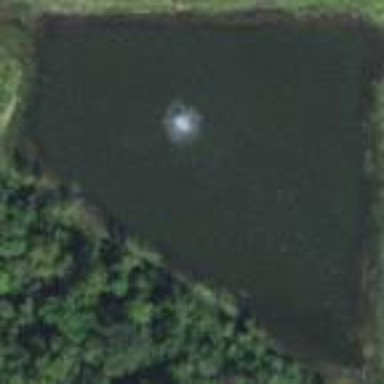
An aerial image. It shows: Pond with natural water.